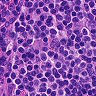
Metastatic tissue present: no